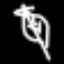
Label: leaf